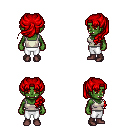
a pixel art fantasy rpg character, female body template, orc, green skin, white pirate shirt, white pants, red princess hairstyle, maroon shoes, four views (front, back, left, right), 2x2 character sprite sheet, small pixel art, hard edges, no anti-aliasing